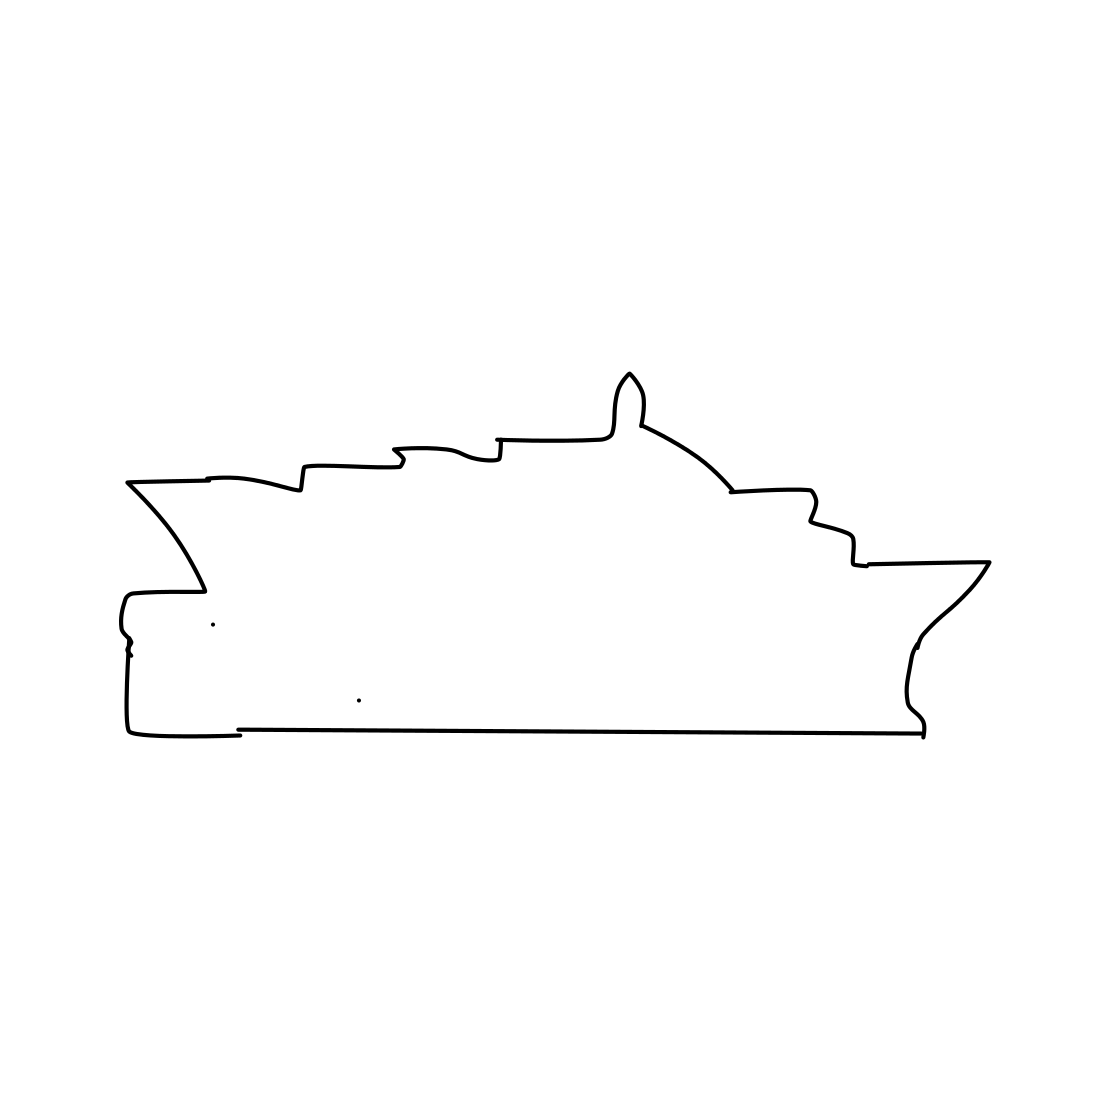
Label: ship